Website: home-depot
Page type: receipt
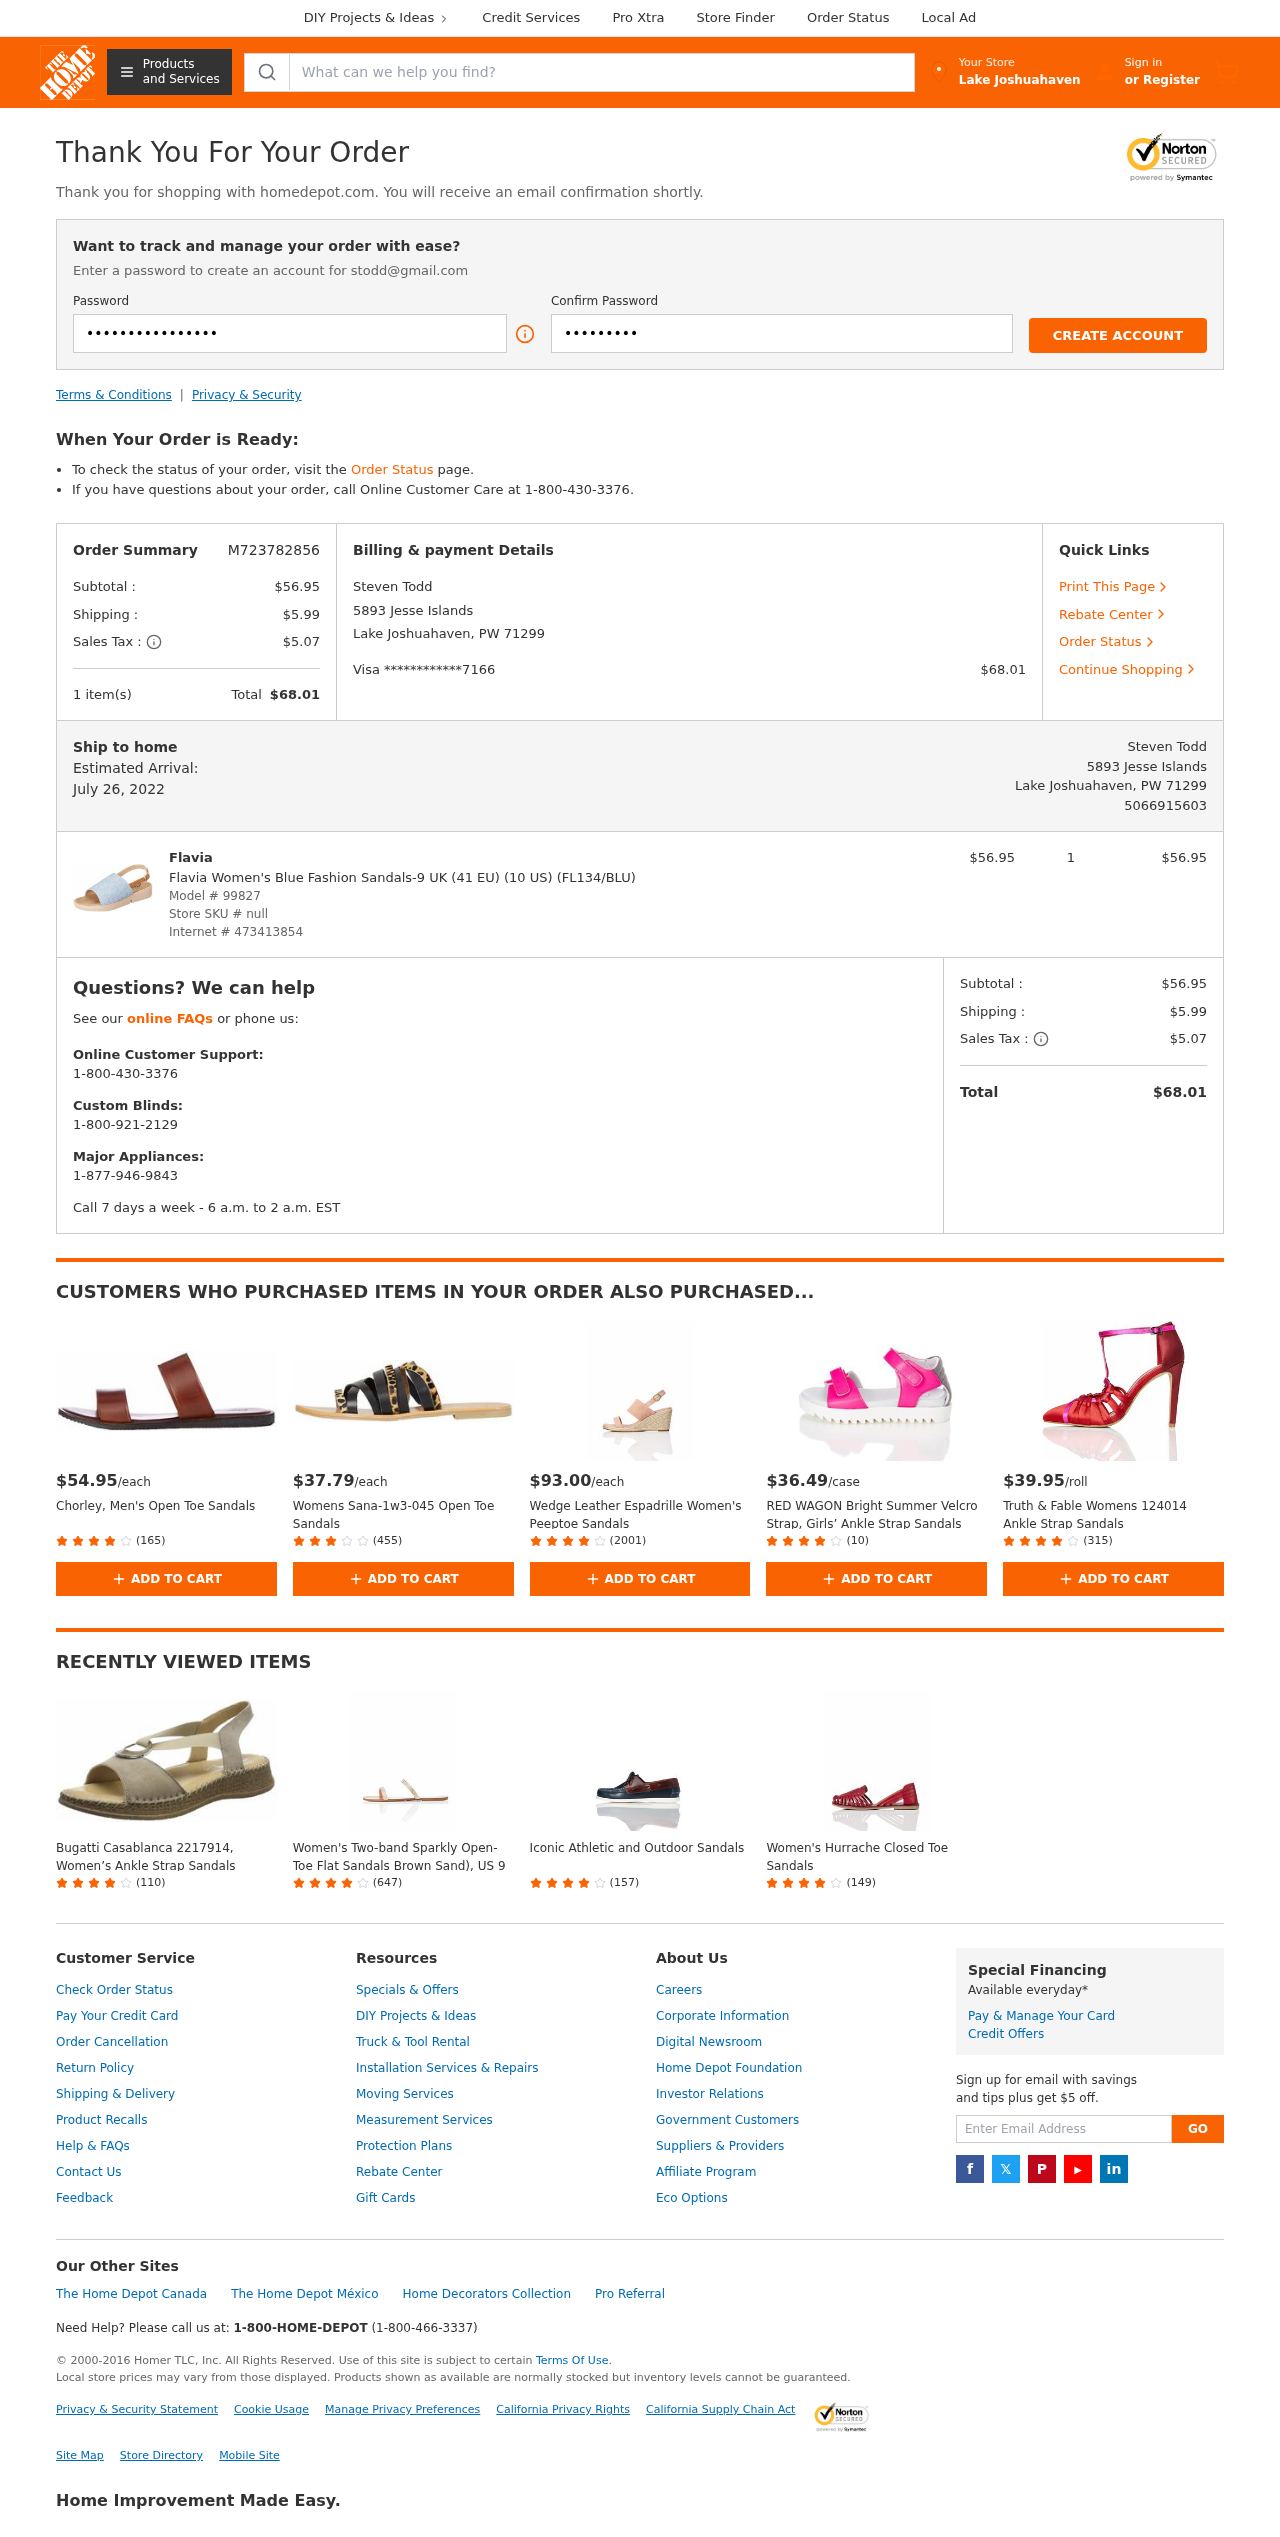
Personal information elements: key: PII_CARD_LAST4
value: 7166
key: PII_CARD_TYPE
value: Visa
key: PII_CITY
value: Lake Joshuahaven
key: PII_EMAIL
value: stodd@gmail.com
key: PII_FULLNAME
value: Steven Todd
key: PII_PHONE
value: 5066915603
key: PII_STREET
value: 5893 Jesse Islands
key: PII_CITY_STATE_ZIP
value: Lake Joshuahaven, PW 71299
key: PII_FULLNAME2
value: Steven Todd
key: PII_POSTCODE
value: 71299
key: PII_STATE_ABBR
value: PW
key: PII_STATE
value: PW
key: PII_POSTCODE_FULL
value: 71299
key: PII_CITY_STATE
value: Lake Joshuahaven, PW
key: PII_POSTCODE_NUMERIC
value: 71299
Product elements: key: PRODUCT1_BRAND
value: Flavia
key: PRODUCT1_NAME
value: Flavia Women's Blue Fashion Sandals-9 UK (41 EU) (10 US) (FL134/BLU)
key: PRODUCT1_PRICE
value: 56.95
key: PRODUCT1_QUANTITY
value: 1
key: PRODUCT2_PRICE
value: $54.95
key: PRODUCT2_NAME
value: Chorley, Men's Open Toe Sandals
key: PRODUCT2_NUM_RATINGS
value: (165)
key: PRODUCT3_PRICE
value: $37.79
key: PRODUCT3_NAME
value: Womens Sana-1w3-045 Open Toe Sandals
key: PRODUCT3_NUM_RATINGS
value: (455)
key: PRODUCT4_PRICE
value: $93.00
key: PRODUCT4_NAME
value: Wedge Leather Espadrille Women's Peeptoe Sandals
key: PRODUCT4_NUM_RATINGS
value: (2001)
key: PRODUCT5_PRICE
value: $36.49
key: PRODUCT5_NAME
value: RED WAGON Bright Summer Velcro Strap, Girls’ Ankle Strap Sandals
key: PRODUCT5_NUM_RATINGS
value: (10)
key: PRODUCT6_PRICE
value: $39.95
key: PRODUCT6_NAME
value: Truth & Fable Womens 124014 Ankle Strap Sandals
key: PRODUCT6_NUM_RATINGS
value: (315)
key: PRODUCT7_NAME
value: Bugatti Casablanca 2217914, Women’s Ankle Strap Sandals
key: PRODUCT7_NUM_RATINGS
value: (110)
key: PRODUCT8_NAME
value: Women's Two-band Sparkly Open-Toe Flat Sandals Brown Sand), US 9
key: PRODUCT8_NUM_RATINGS
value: (647)
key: PRODUCT9_NAME
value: Iconic Athletic and Outdoor Sandals
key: PRODUCT9_NUM_RATINGS
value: (157)
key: PRODUCT10_NAME
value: Women's Hurrache Closed Toe Sandals
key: PRODUCT10_NUM_RATINGS
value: (149)
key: PRODUCT_MODEL_NUMBER
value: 99827
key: PRODUCT_INTERNET_NUMBER
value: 473413854
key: PRODUCT1_LINE_TOTAL
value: $56.95
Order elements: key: ORDER_ID
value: M723782856
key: ORDER_SUBTOTAL
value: $56.95
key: ORDER_SHIPPING_COST
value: $5.99
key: ORDER_TAX
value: $5.07
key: ORDER_NUM_ITEMS
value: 1 item(s)
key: ORDER_TOTAL
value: $68.01
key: ORDER_DELIVERY_DATE
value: July 26, 2022
Search elements: key: HEADER_SEARCH
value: What can we help you find?
Other elements: key: STORE_SKU
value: null